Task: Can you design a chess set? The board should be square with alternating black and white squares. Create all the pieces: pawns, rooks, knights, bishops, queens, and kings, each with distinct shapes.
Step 1165:
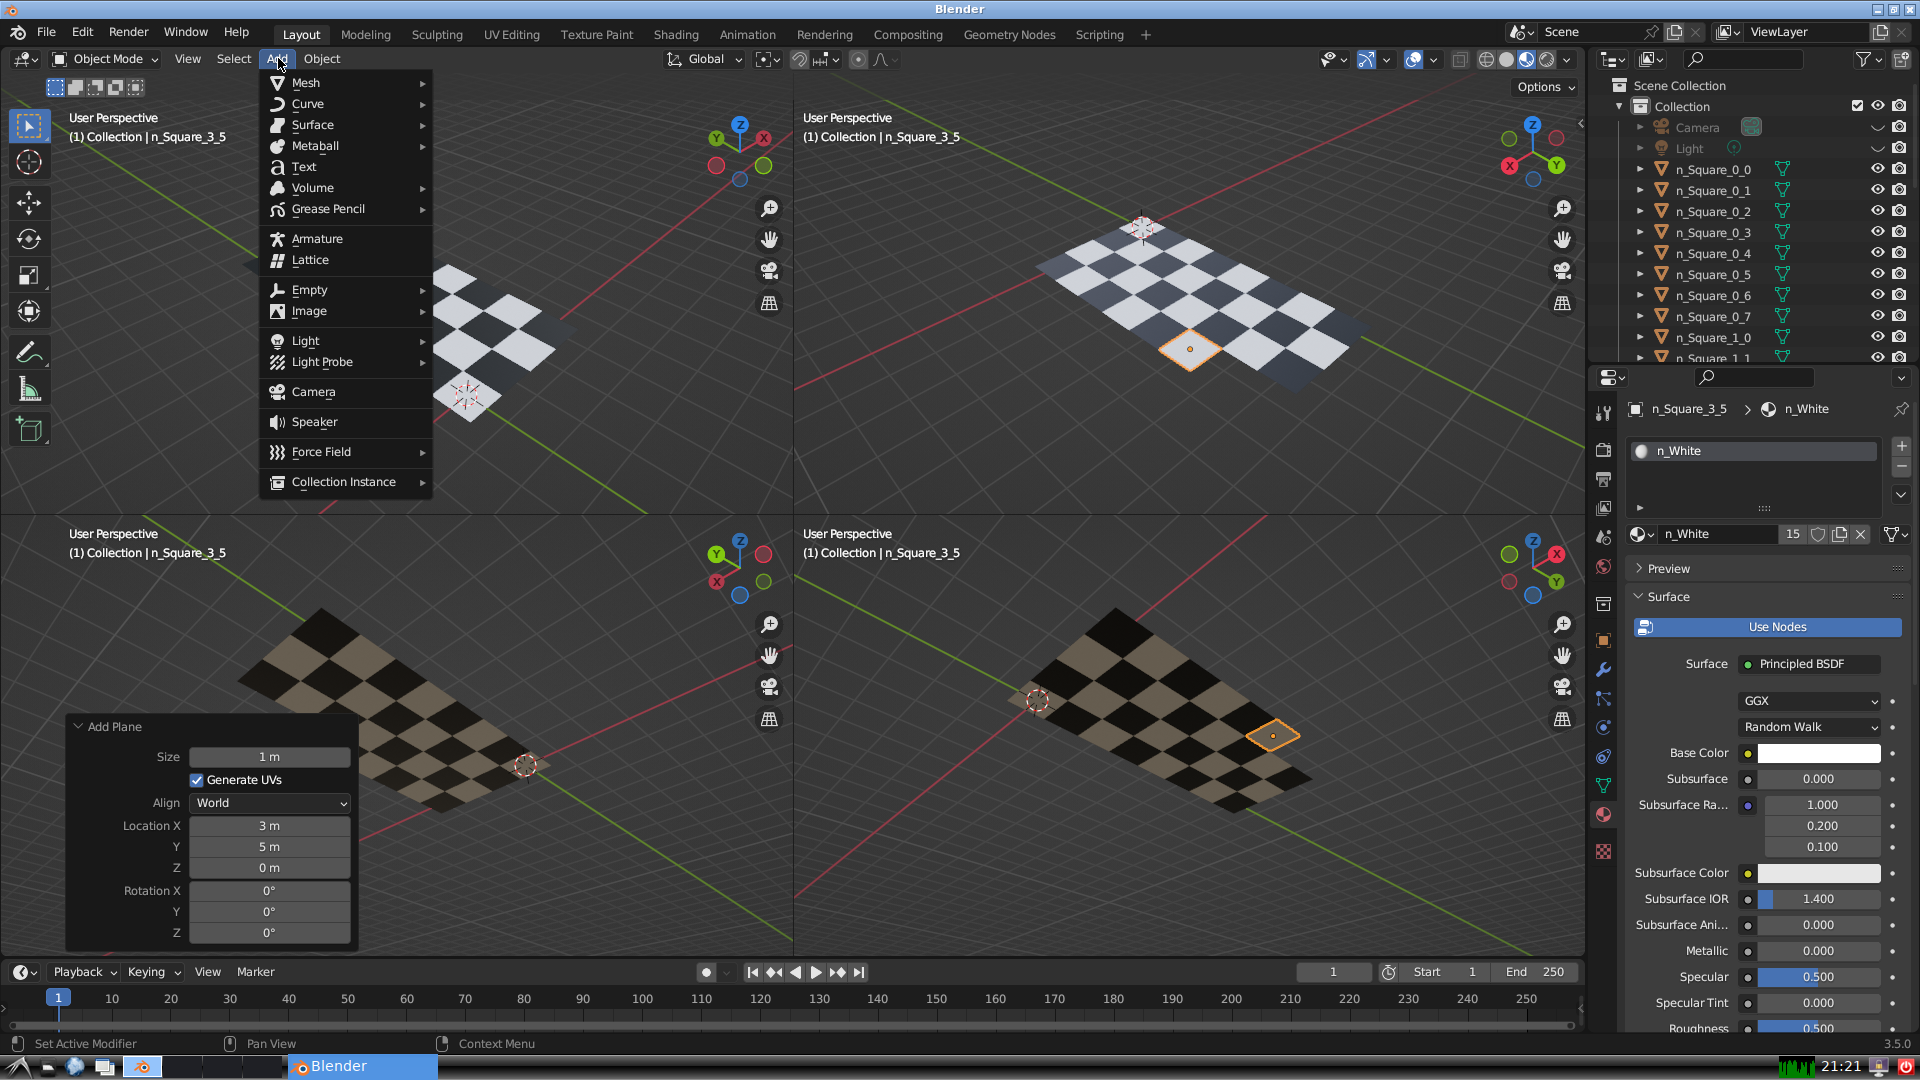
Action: {"mouse_move": [304, 82]}